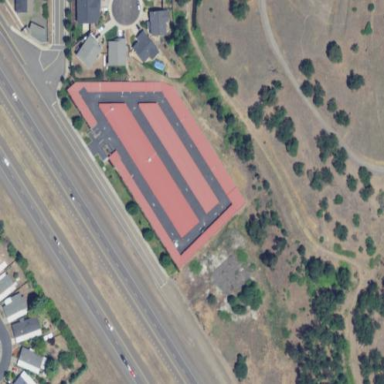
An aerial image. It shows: Storage rental shop.